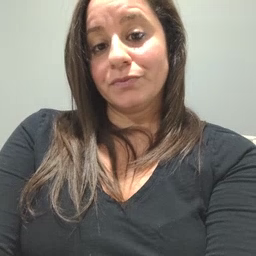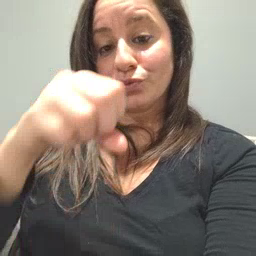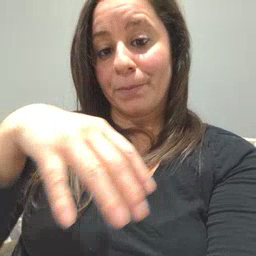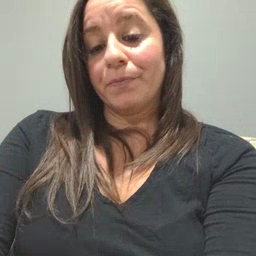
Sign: drop